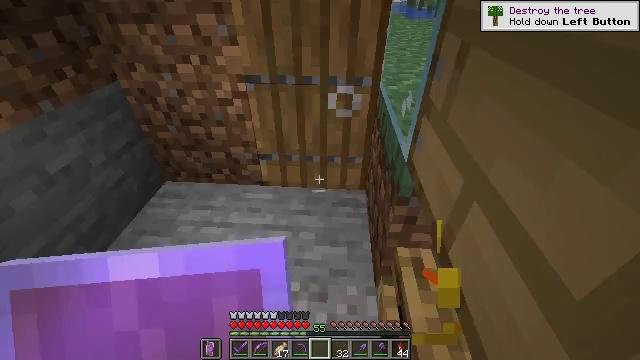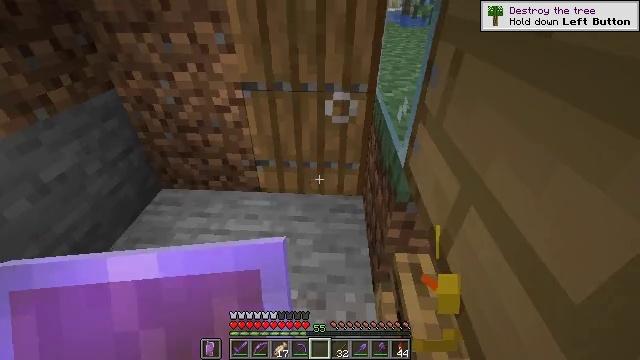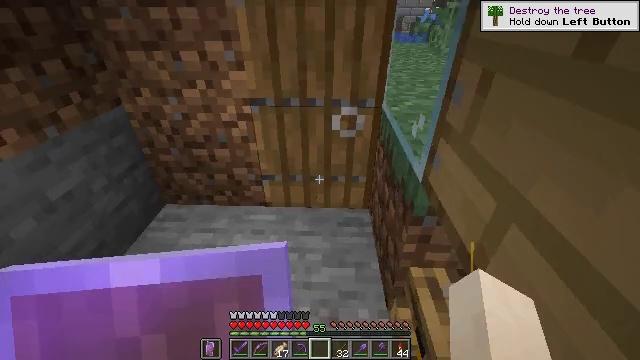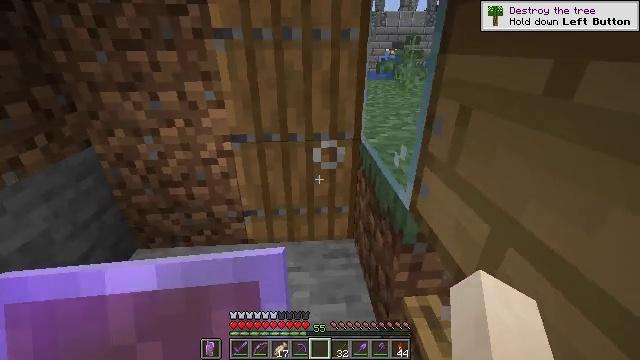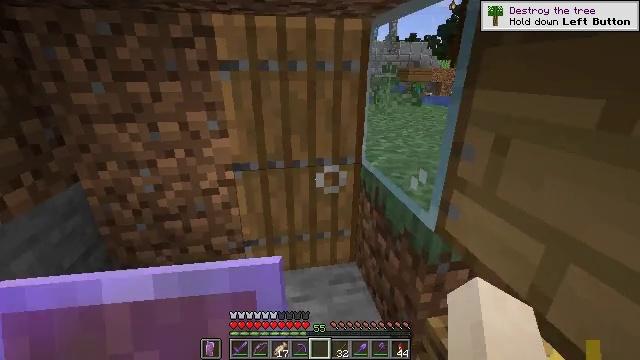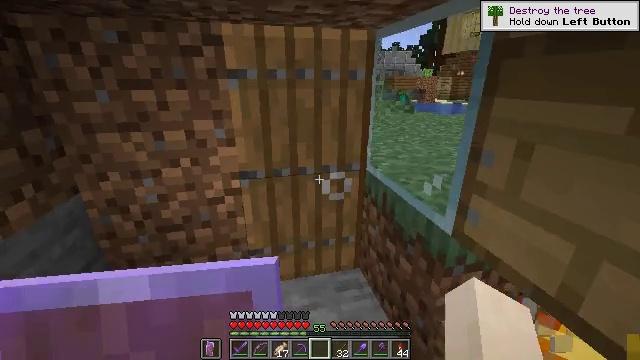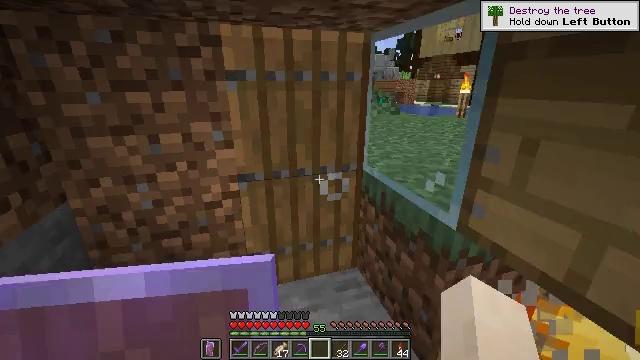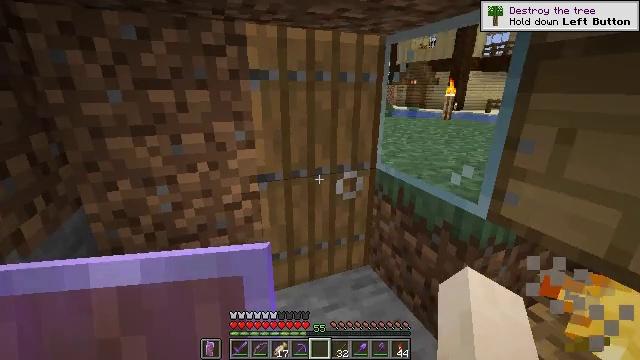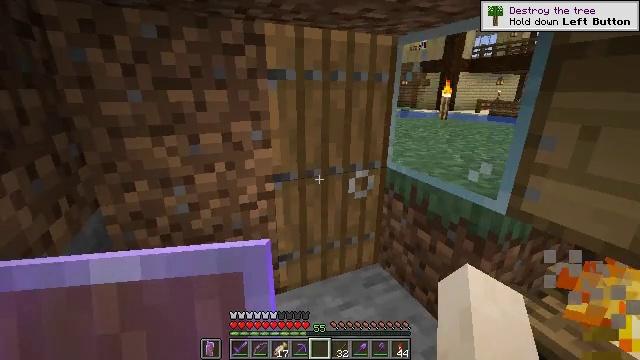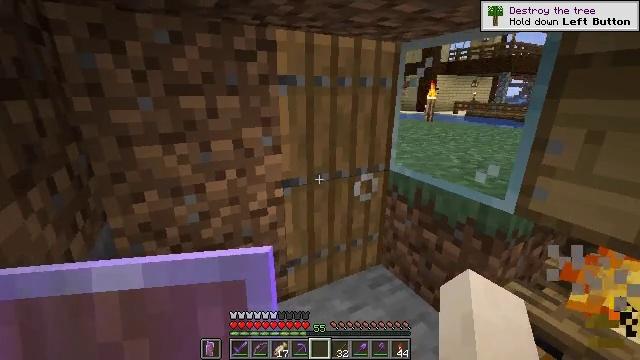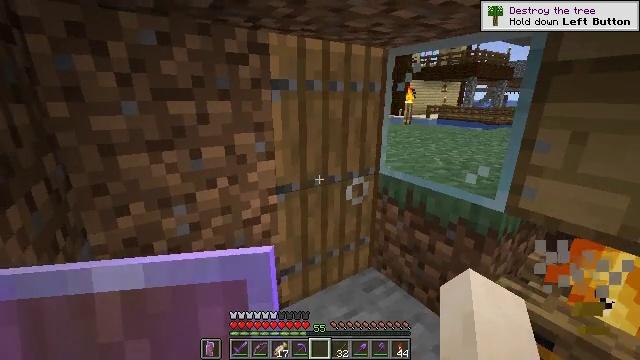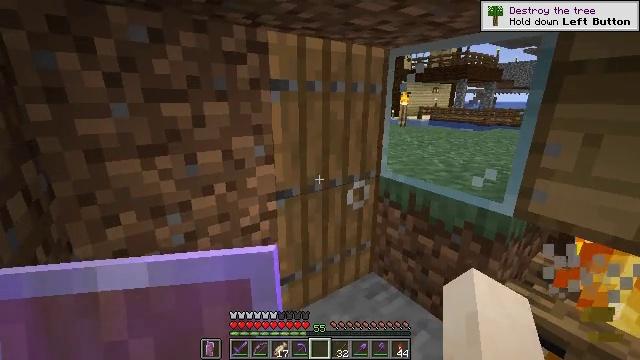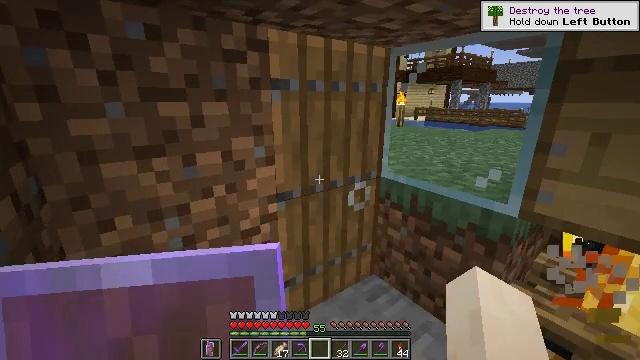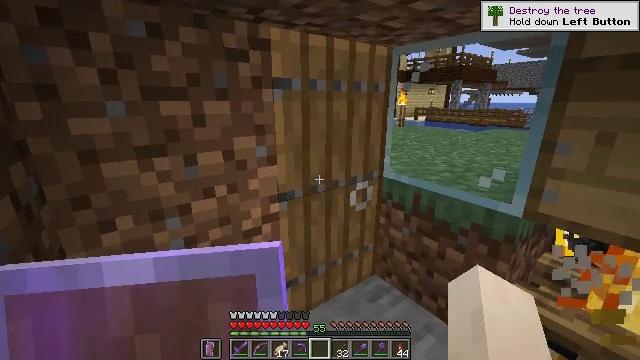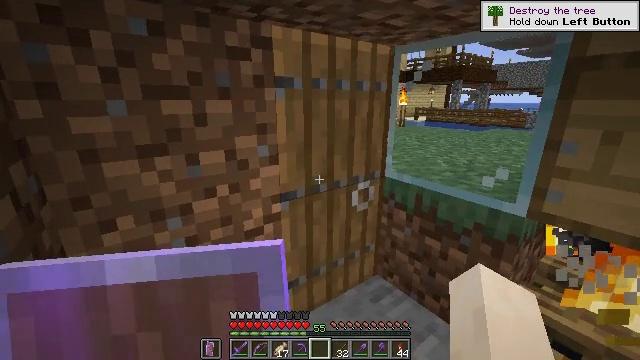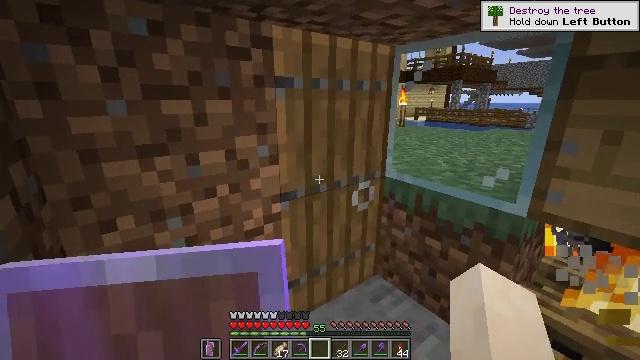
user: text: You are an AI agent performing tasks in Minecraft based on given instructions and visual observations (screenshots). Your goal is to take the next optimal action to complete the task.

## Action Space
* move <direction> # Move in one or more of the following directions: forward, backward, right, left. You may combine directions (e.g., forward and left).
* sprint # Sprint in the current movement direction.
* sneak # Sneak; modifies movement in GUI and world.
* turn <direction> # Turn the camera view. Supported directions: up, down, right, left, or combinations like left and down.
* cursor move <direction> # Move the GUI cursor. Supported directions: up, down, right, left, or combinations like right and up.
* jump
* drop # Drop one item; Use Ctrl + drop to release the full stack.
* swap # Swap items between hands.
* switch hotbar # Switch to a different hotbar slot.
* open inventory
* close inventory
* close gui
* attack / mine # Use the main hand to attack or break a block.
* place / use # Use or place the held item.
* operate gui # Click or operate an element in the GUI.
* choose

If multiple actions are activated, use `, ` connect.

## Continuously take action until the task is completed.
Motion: motion action
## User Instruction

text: Harvest the spruce door from its frame.
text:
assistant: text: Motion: turn up
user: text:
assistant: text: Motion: move left, turn right and up
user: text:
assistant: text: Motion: move left, turn right and up
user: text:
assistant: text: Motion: move left, turn right and up
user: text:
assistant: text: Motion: move left, turn right and up
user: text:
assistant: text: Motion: move left, turn right
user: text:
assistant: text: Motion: move left, turn right
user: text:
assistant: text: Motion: move left, turn right
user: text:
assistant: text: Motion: move left, turn right
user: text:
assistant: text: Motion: move left, turn right
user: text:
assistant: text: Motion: turn right
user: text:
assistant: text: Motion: no_op
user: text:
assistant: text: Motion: no_op
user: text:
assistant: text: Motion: no_op
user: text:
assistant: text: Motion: no_op
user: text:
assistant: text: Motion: no_op
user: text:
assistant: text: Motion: no_op
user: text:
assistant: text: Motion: no_op
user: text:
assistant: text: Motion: no_op
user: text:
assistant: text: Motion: no_op
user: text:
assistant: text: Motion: move forward and move right, use / place
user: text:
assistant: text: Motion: move forward and move right, use / place
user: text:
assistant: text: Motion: move forward and move right, use / place
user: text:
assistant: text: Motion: move forward and move right, turn left
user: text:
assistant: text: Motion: move forward, turn left
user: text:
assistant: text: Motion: move forward
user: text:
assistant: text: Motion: move forward
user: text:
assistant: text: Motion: move forward
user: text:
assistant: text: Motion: move forward, turn left
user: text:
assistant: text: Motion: move forward, turn left